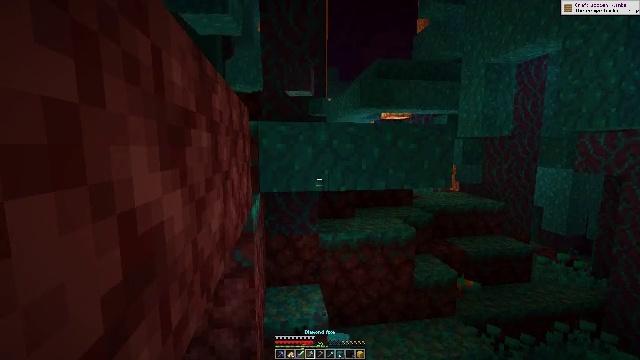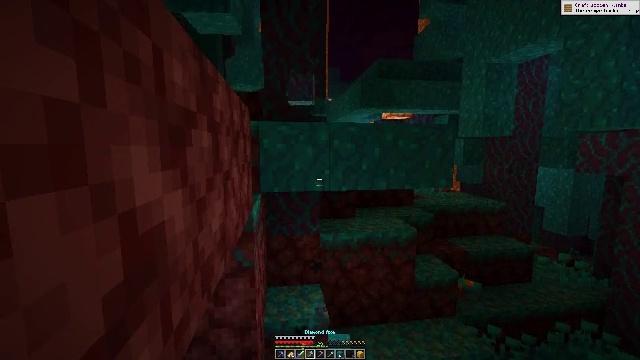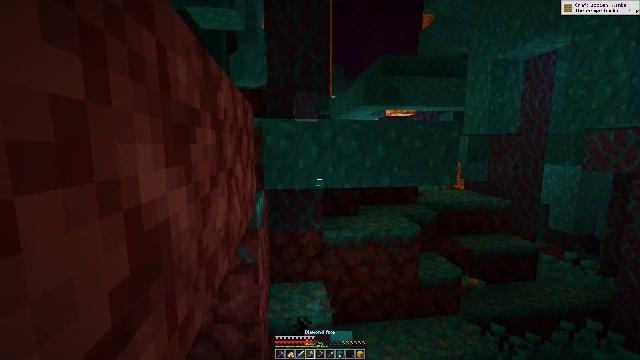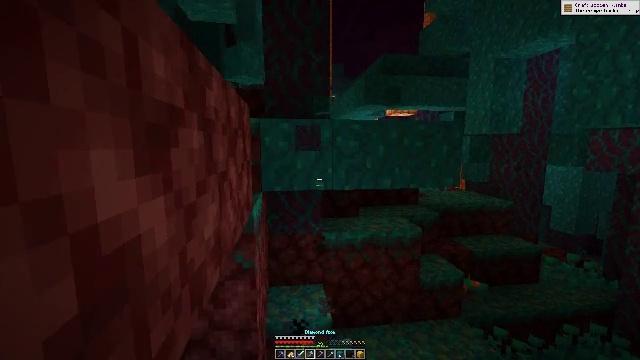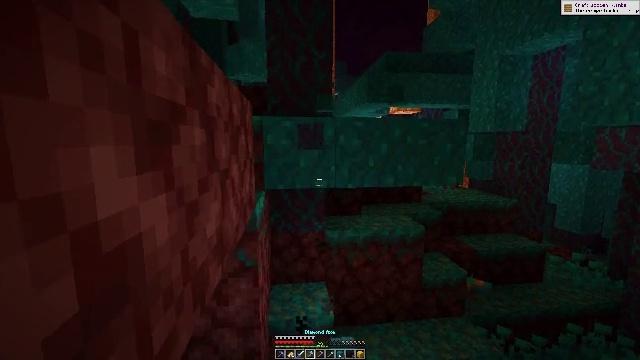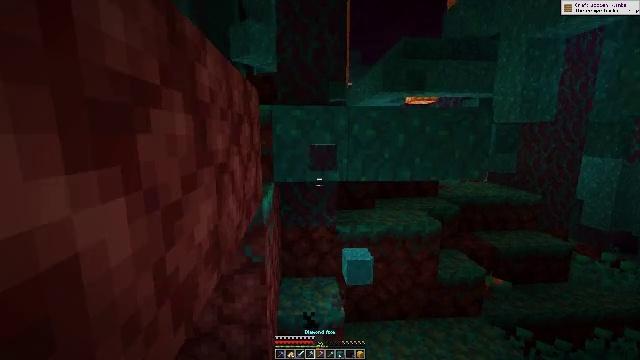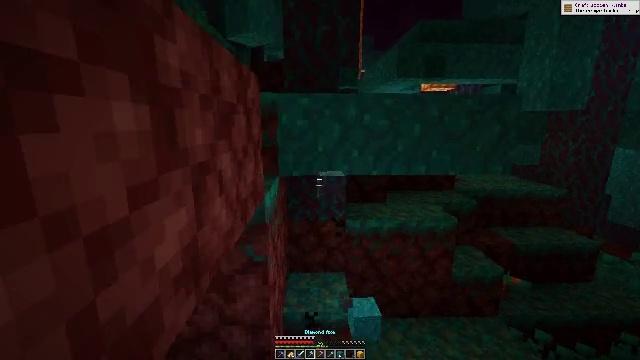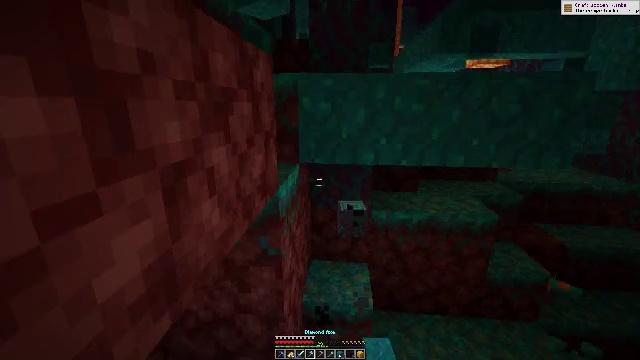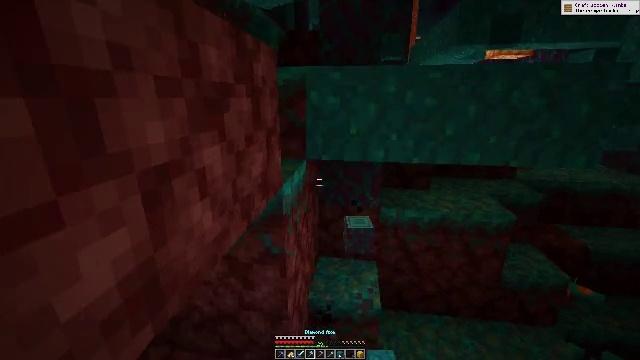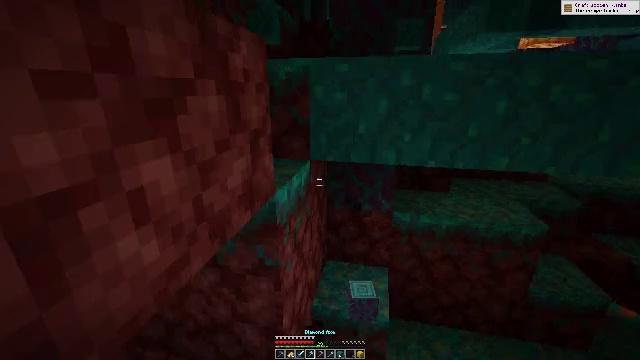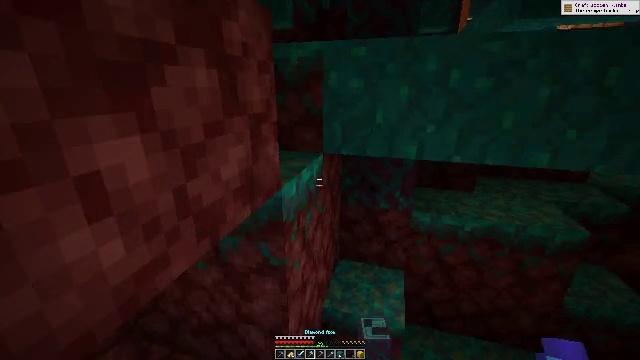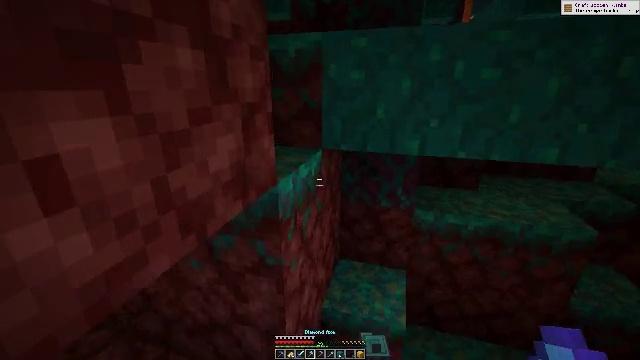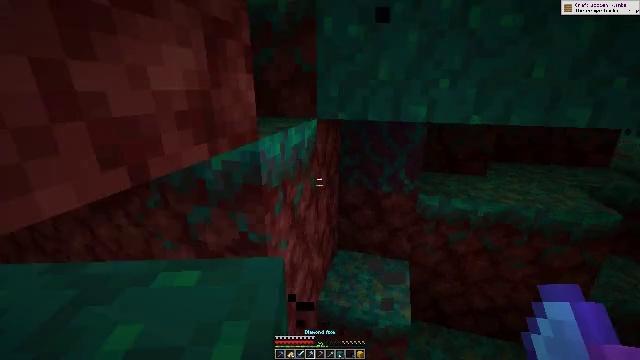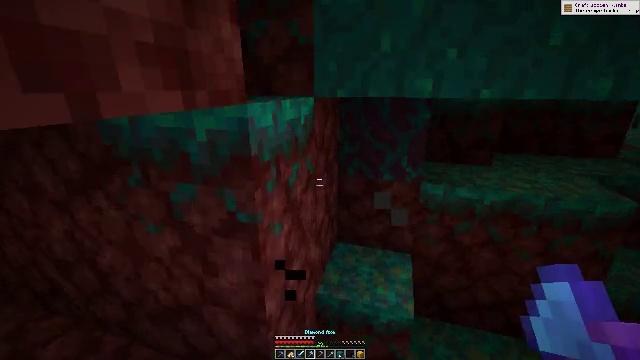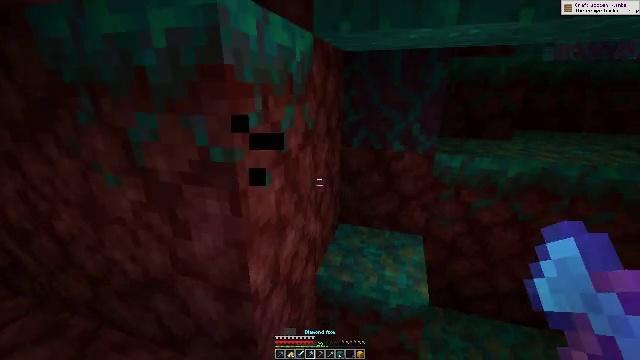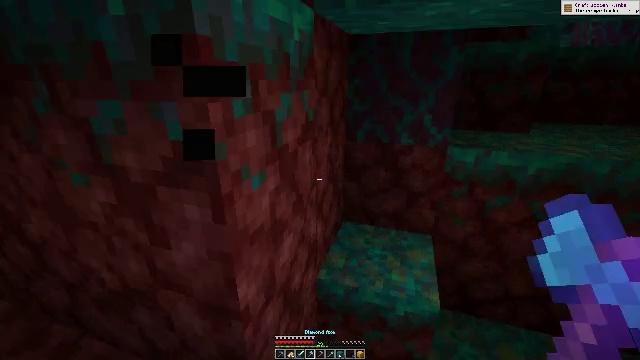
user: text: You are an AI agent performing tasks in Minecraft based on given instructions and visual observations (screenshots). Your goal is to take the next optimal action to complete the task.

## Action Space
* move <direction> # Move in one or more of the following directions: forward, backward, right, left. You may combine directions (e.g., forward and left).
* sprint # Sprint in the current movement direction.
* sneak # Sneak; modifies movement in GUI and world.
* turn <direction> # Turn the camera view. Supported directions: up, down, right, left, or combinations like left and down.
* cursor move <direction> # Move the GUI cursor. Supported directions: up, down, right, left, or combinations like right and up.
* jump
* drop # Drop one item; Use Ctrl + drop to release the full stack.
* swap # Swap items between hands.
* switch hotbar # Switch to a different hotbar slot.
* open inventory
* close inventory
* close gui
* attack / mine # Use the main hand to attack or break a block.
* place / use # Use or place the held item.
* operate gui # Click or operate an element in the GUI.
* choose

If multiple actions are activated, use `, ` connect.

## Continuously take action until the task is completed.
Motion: motion action
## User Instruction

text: Break the warped stem block.
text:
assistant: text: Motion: no_op
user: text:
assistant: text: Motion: no_op
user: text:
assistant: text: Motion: move forward
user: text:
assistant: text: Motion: move forward
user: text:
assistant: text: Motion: move forward, turn left and down
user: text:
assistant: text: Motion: move forward and move right, turn left and down
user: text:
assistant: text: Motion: move forward and move right, turn left and down
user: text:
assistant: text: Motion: move forward and move right, turn left and down
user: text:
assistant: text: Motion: move forward, turn left and down
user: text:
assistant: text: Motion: move forward, turn left
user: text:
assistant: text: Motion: move forward
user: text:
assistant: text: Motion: move forward
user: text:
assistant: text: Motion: move forward
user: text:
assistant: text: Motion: move forward
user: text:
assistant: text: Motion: move forward, turn down
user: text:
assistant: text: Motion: move forward, turn left and down
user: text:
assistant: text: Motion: move forward and move right, turn left and down
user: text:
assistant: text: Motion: move right, turn left and down
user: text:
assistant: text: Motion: move right, turn left and down
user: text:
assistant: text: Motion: move right, turn left and down
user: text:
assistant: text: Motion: move right, turn left and up
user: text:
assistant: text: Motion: turn left and up
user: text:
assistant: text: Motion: turn left and up
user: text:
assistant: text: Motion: turn left and up
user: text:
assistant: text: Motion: turn left and up
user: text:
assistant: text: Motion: turn left and up
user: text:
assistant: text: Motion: turn left and up
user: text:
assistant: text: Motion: no_op
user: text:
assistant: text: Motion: no_op
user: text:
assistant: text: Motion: no_op